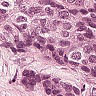
Metastatic tissue present: yes